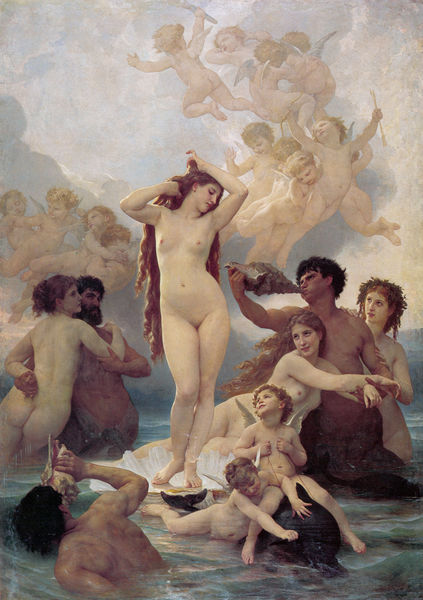
Titel: La Naissance de Vénus, Die Geburt der Venus
Künstler: Adolphe William Bouguereau
Standort: Paris
Institution: Musée d'Orsay
Schlagwörter: blau, felsen, flügel, gemälde, gruppe, haut, himmel, körper, mann, meer, nackt, wasser, weiß, wolken, baden, frauen, gelb, menschen, see, braun, brust, busen, frau, grau, haar, männer, schwarz, türkis, dame, rot, tiere, wolke, malerei, blond, barock, inkarnat, lang, stein, steine, bild, horn, öl, horizont, natur, haare, kind, personen, musik, locken, rosa, kinder, delphin, engel, putte, putto, brüste, wellen, liebe, jungen, fels, schaum, spielen, junge, scham, scheide, vagina, freude, oben, bad, leiber, umarmen, schönheit, meerjungfrauen, mythologie, göttin, fisch, schoss, rote haare, götter, zeus, satyr, faun, griechisch, mythos, sage, zentaur, nymphen, andacht, griechenland, venus, meerjungfrau, muschel, muscheln, amor, putten, kämmen, putti, blasen, panflöte, schneckenhaus, perlmut, bewunderung, fische, armor, geburt, paare, vrau, delphine, aphrodite, delfin, poseidon, puti, butten, bütten, puuti, scharm, puuten, nackte brust, silene, aphrodithe